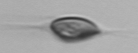
Label: Chrysochromulina